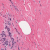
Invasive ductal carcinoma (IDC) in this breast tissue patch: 0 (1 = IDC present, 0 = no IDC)